Question: I'm making an Android app to load data into a RecyclerView with an ImageView inside as the overflow button. When users click it, a PopupMenu is displayed with options to choose. I had managed to show it but the position does not seem right. Please look at the screenshots.

Only the first two items seem OK. Here are the source code:
'''
view.setOnClickListener(new View.OnClickListener() {
@Override
public void onClick(View v) {
final PopupMenu popupMenu = new PopupMenu(context, view);
final Menu menu = popupMenu.getMenu();
popupMenu.getMenuInflater().inflate(R.menu.menu_item_action, menu);
popupMenu.setOnMenuItemClickListener(onMenuItemClickListener);
switch (Global.listMode) {
case Global.LIST_STYLE_NORMAL: {
menu.findItem(R.id.action_delete).setVisible(false);
break;
}
case Global.LIST_STYLE_FAVORITE: {
menu.findItem(R.id.action_add_to_favorite).setVisible(false);
break;
}
case Global.LIST_STYLE_WATCH_LIST: {
menu.findItem(R.id.action_add_to_watch_list).setVisible(false);
break;
}
case Global.LIST_STYLE_DOWNLOAD: {
menu.findItem(R.id.action_download).setVisible(false);
break;
}
}
itemPosition = (int) view.getTag(R.id.tag_item_position);
popupMenu.show();
}
});
'''
Can you guys point me out the issue, I had took hours for searching but still found nothing up now.
P/S: The clicked button is marked with red circle.
Any helps would be appreciated!
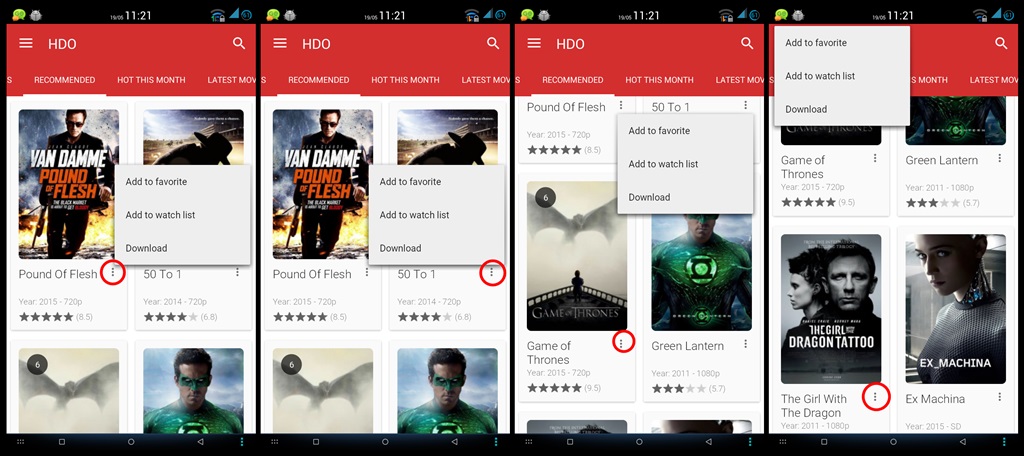
Answer: Luckily, I've just found the way to solve the problem:
- 'android.widget.PopupMenu''android.support.v7.widget.PopupMenu'- 'final PopupMenu popupMenu = new PopupMenu(context, view);''final PopupMenu popupMenu = new PopupMenu(context, v);'
Honestly, I don't know why, just try it and voila!